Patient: sex M, age 50
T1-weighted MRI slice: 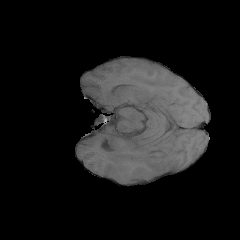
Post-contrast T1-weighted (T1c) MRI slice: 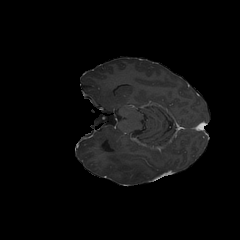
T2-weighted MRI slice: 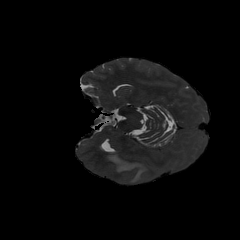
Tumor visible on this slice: yes
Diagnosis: Glioblastoma, IDH-wildtype
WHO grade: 4